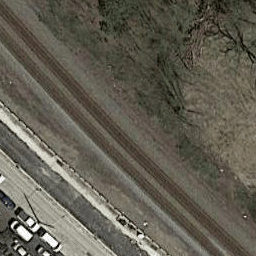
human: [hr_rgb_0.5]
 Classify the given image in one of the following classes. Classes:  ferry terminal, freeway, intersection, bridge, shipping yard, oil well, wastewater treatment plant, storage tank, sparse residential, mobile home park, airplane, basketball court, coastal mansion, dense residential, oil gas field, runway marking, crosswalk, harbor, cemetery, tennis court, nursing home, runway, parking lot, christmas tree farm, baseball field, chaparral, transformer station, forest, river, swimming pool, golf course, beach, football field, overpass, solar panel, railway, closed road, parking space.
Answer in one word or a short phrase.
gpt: railway